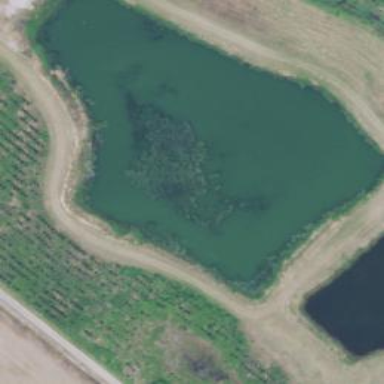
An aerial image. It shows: Serene pond surrounded by nature.